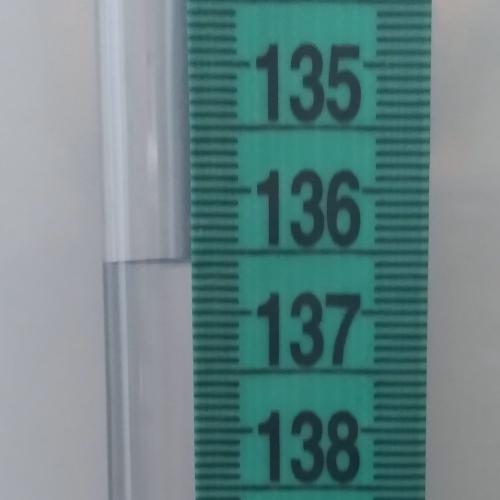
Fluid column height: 136.6 cm